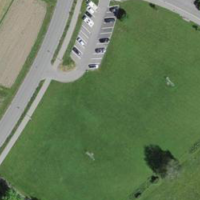
EUNIS habitat code: 52
Species observed at this site:
Euonymus europaeus